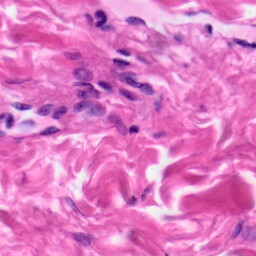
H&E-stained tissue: Skin